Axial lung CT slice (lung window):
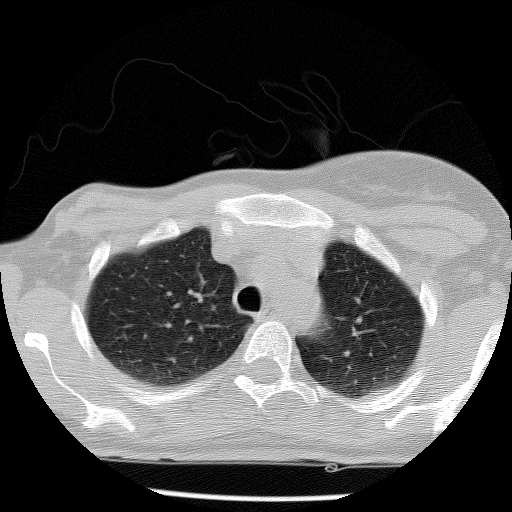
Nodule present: no